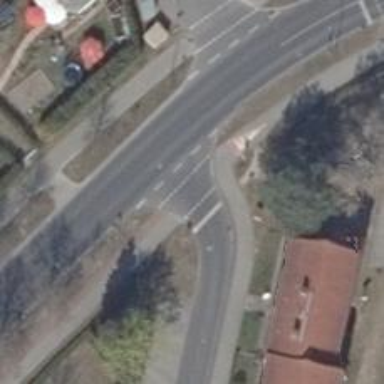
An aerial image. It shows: Uncontrolled crossing on the road.